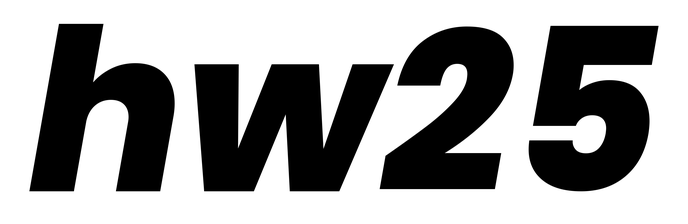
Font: Poppins-ExtraBoldItalic